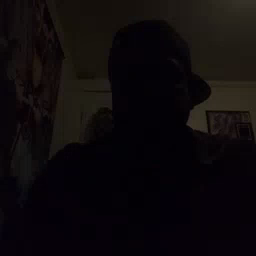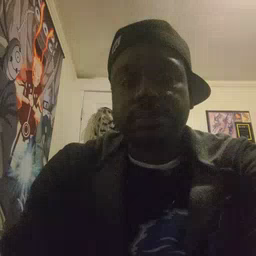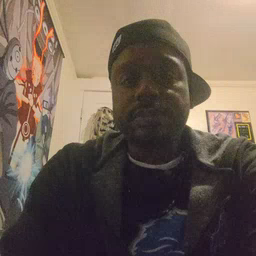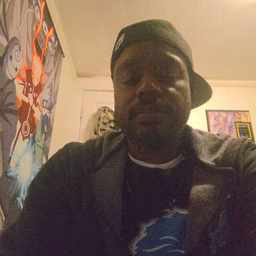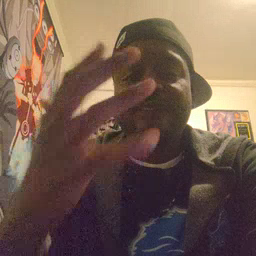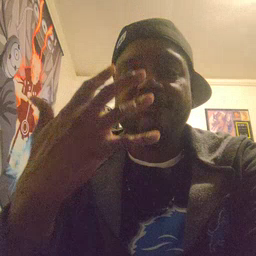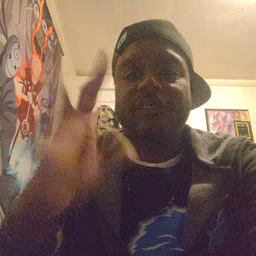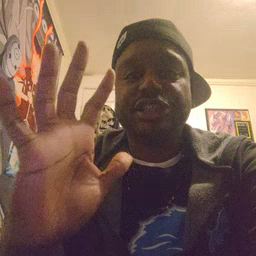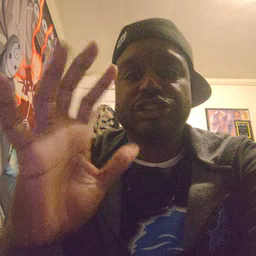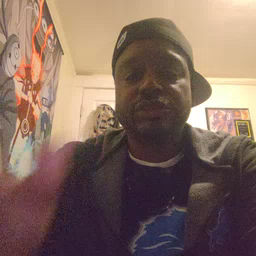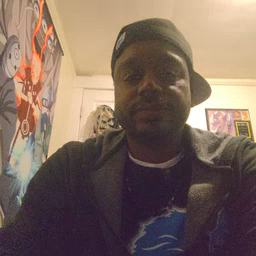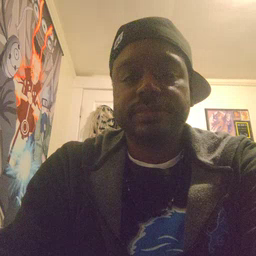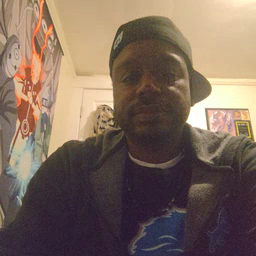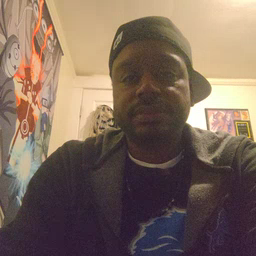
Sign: finish